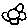
Label: flower